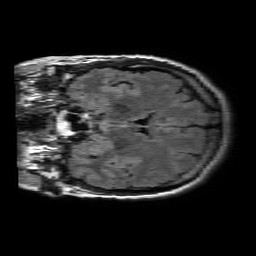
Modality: FLAIR
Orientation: coronal
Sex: female
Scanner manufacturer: philips
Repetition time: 11 s
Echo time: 0.125 s